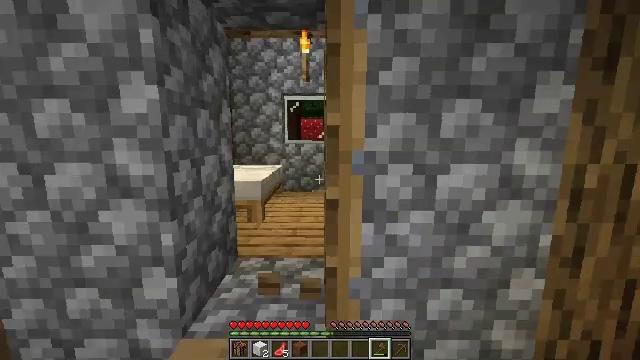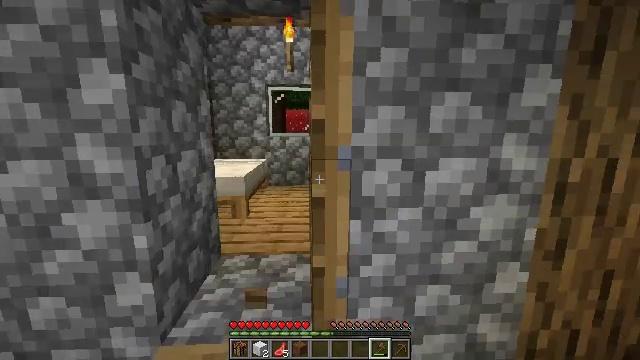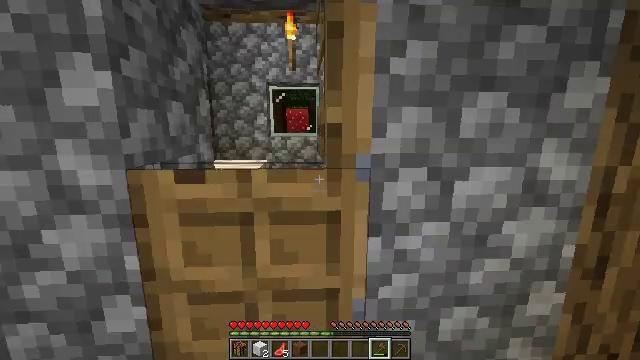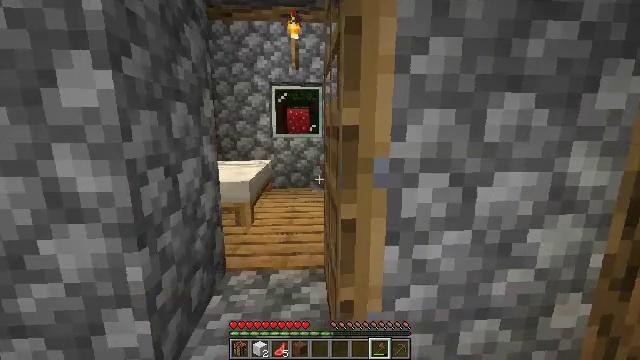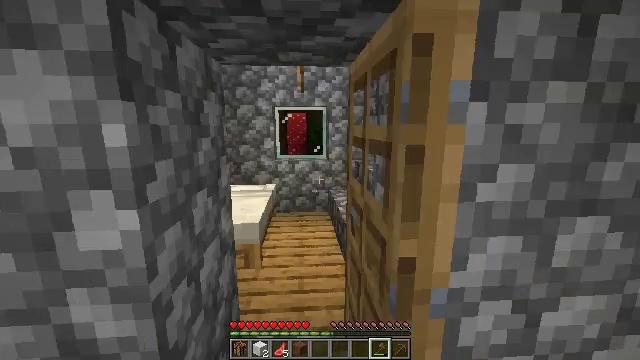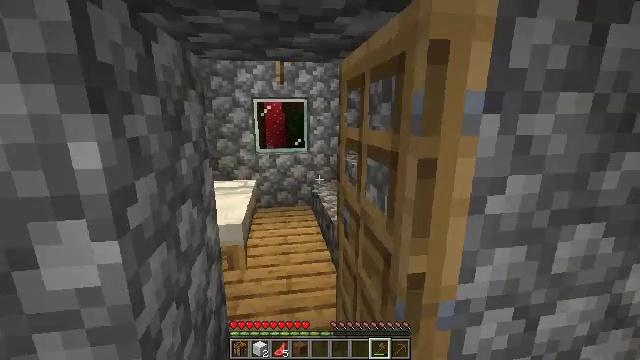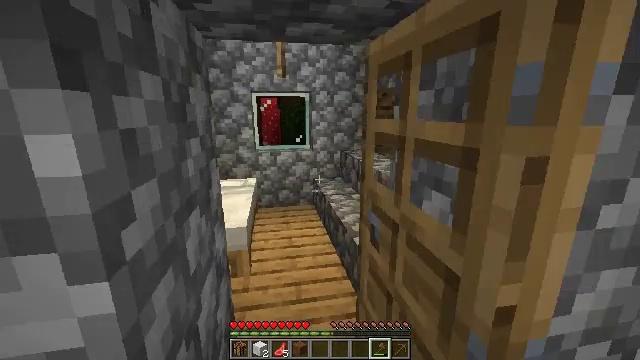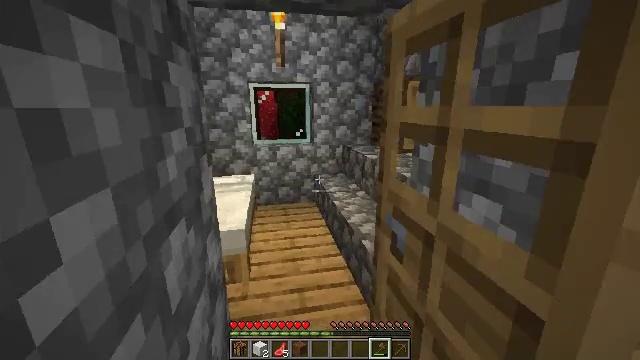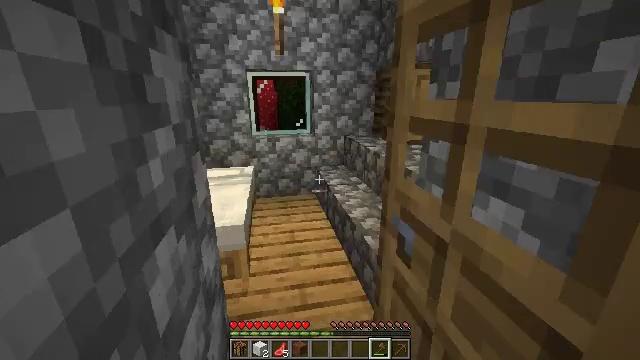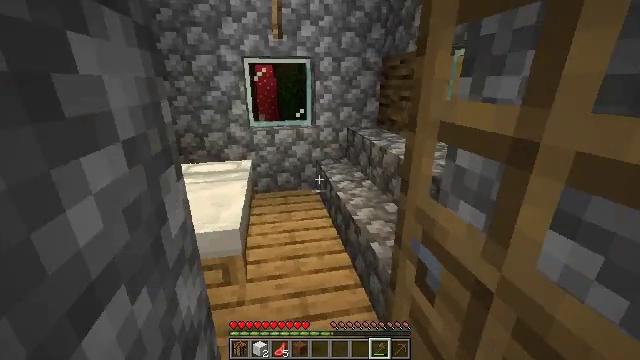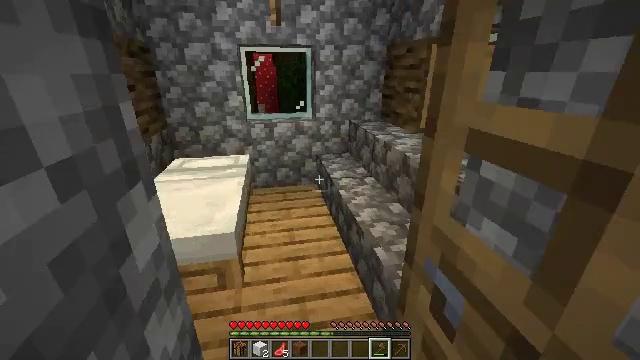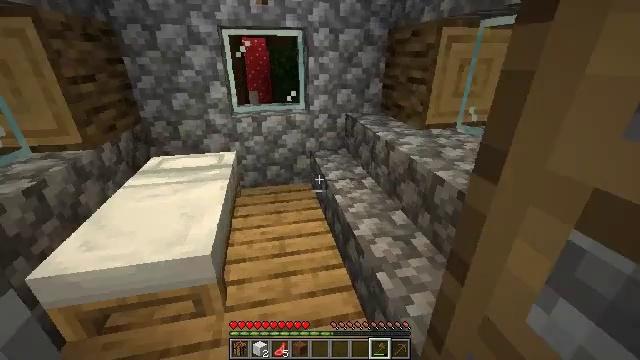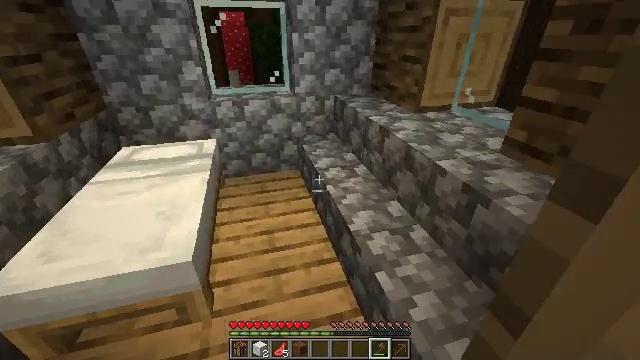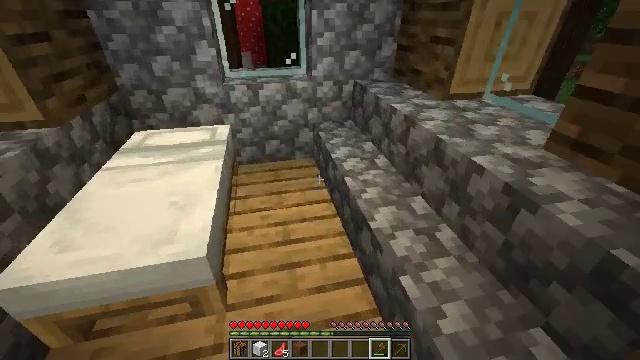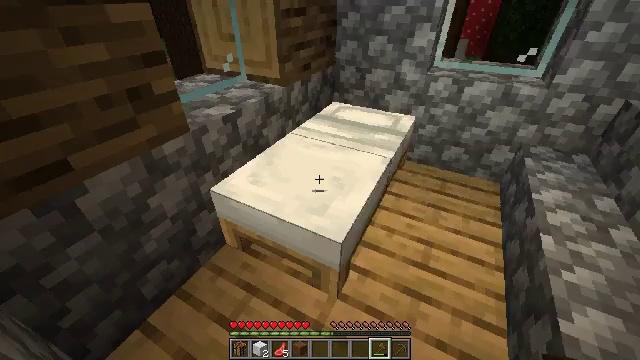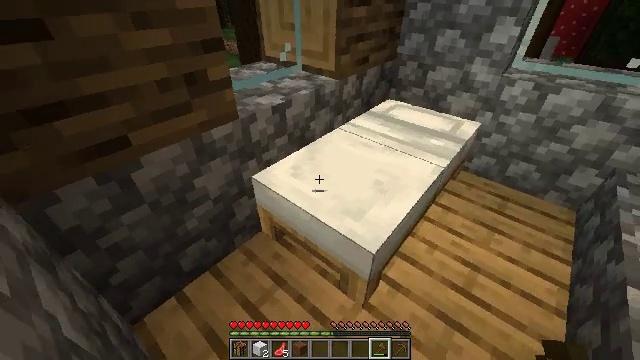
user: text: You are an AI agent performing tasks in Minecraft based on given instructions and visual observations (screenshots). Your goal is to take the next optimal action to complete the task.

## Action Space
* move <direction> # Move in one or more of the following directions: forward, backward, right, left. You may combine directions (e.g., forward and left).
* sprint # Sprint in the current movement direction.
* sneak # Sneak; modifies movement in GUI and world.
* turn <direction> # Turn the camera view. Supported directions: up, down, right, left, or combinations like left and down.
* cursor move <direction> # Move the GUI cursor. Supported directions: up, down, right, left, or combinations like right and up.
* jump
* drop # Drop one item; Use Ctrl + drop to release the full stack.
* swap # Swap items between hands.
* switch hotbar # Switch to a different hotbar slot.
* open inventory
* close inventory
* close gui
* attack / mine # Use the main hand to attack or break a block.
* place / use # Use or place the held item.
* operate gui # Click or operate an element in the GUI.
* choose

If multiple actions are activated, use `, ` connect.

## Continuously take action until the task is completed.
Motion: motion action
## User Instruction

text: Retrieve the white bed for later use.
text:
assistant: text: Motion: move forward, turn right and down
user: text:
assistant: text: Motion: move forward and move left
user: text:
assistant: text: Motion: move forward and move left
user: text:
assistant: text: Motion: move forward and move left, turn right
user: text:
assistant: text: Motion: move forward and move left, turn right and down
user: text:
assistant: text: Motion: move forward, turn right
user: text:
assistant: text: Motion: move forward, turn down
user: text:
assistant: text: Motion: move forward, turn down
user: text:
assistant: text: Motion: move forward, turn down
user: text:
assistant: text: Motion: move forward, turn down
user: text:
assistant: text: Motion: move forward, turn right and down
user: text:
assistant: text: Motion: move forward and move left, turn right and down
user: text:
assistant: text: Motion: move forward and move left, turn left and down
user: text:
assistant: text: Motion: move forward and move left, turn left and down
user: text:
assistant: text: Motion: turn left and down
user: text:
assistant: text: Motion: no_op
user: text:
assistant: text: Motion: no_op
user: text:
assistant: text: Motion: turn down, attack / mine
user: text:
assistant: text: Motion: attack / mine
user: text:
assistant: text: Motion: attack / mine
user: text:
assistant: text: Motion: attack / mine
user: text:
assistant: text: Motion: turn right, attack / mine
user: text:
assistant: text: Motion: turn right, attack / mine
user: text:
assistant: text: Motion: attack / mine
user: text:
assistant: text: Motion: attack / mine
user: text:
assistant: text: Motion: attack / mine
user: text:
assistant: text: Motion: turn right, attack / mine
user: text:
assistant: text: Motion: turn right, attack / mine
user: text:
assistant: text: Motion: attack / mine